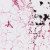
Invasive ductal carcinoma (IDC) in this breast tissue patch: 0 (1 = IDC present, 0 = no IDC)